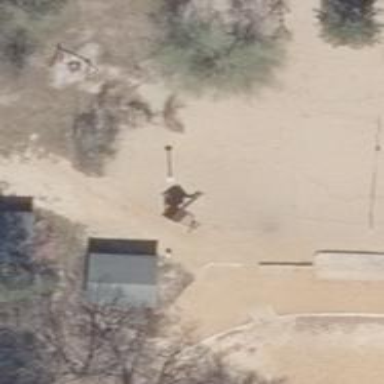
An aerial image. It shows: Playground with sand surface.